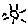
Label: sun